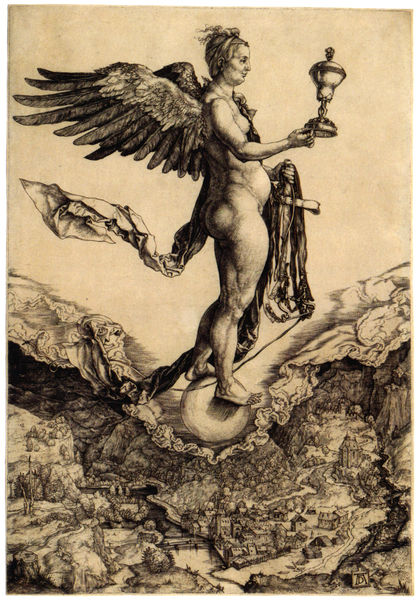
Titel: Nemesis (Das große Glück)
Künstler: Albrecht Dürer
Standort: Schweinfurt
Institution: Sammlung-Otto-Schäfer-II
Schlagwörter: akt, dunkel, felsen, flügel, gott, himmel, kopf, körper, mann, nackt, schatten, umhang, wasser, weiß, wolken, bäume, fluss, landschaft, stadt, bewegung, brust, busen, frau, frisur, haar, hell, licht, profil, schmuck, schwarz, zeichnung, tuch, ball, arm, arme, falten, gefieder, instrument, portrait, erde, häuser, wind, brücke, gehen, sonne, gewand, haare, kelch, stoff, tücher, decke, blatt, girlande, locken, renaissance, tal, wald, kreis, engel, vase, beine, deutschland, schwanz, bein, gesäß, hintern, seitlich, ort, abhang, berge, gebirge, dorf, grafik, graphik, füsse, sepia, vogelperspektive, rad, häuse, flattern, wehen, dick, muskeln, deutsch, bauch, schenkel, ortschaft, stadtansicht, becher, penis, gefäß, schweben, nack, scheibe, druck, radierung, stich, schwarzweiß, schwert, kugel, allegorie, entwurf, göttin, sieg, karte, leib, wesen, toff, schreiten, ständer, hermes, dürer, pokal, kupferstich, geflügelt, welt, schwebend, urne, mittelalterlich, glück, gral, trophäe, gefiedert, zeichung, sinnbild, albrecht dürer, glied, gabriel, fra, balancieren, fortuna, meisterstich, albrecht, glücksrad, fruck, berg und talfahrt, engen, gewandts, haarfrisur, parierstange, schreitn, schwif, landwschaft, das grosse glück, flöuss, huímmel